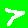
Digit: 7